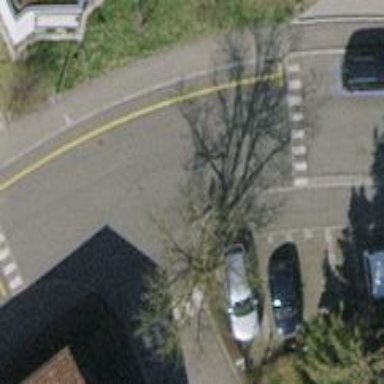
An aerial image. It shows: Kerb serving as barrier.